Question: Whenever I open any KSH files, Notepad++ is not identifying that it's a shell file and so shell commands are not highlighted. So I need to select 'Shell' from Language Menu bar as shown in the below screenshot.
Can anyone please tell me how to create a shortcut for selecting a file as shell file tell me how to change Notepad++ settings so that a .ksh file can be considered as .sh extension file.

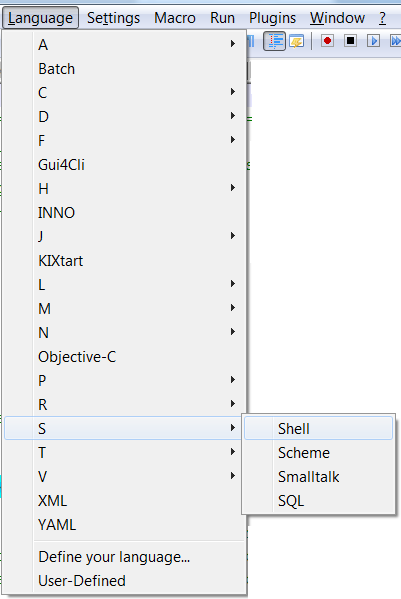
Answer: Add to "Settings" "Style Configurator" "Language:" " + User ext. :"